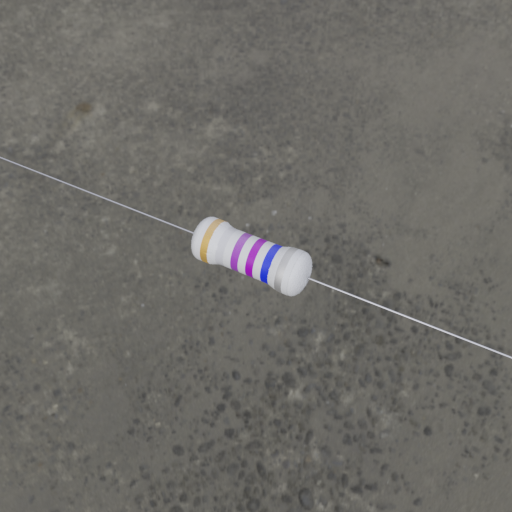
Resistor colour bands (in order): gold, silver, violet, violet, blue, silver